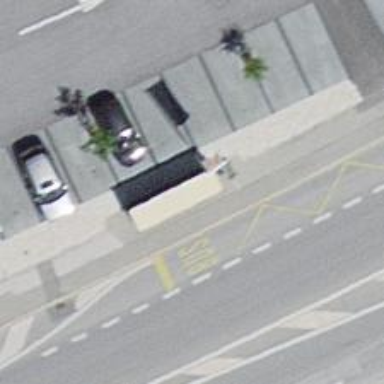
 serving as platform for public transportation."